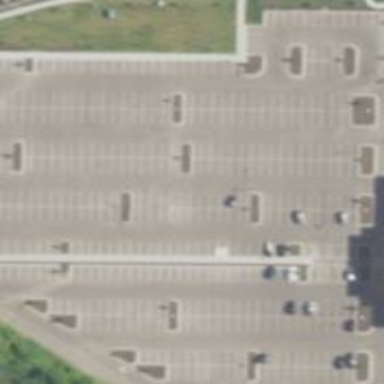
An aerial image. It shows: Trolley bay.